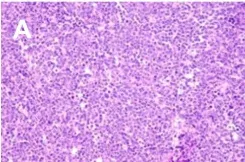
Microscopy showed the HE staining. (X200), and ,the immunohistochemical staining of the CD20(+), CD79a(+), CD10(+), Bcl6(+), MUM1(+), Bcl2(+), c-myc.
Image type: pathology (immunostaining)